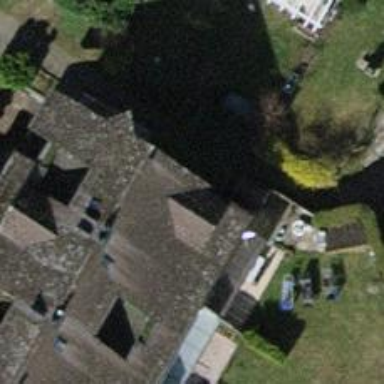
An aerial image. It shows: Terrace building.